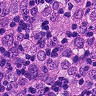
Metastatic tissue present: yes